Interaction volume radius: 5 \u00c5
Interaction volume height: 25 \u00c5
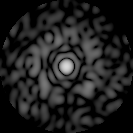
Disorder parameter: 0.8208